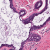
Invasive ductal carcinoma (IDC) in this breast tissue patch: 0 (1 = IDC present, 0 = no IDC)